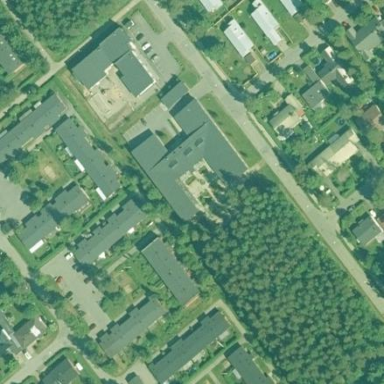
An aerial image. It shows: Building.